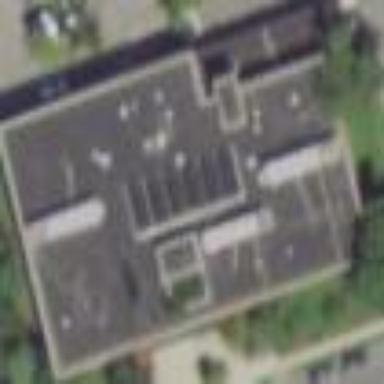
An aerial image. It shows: Commercial building.